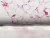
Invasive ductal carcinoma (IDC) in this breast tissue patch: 0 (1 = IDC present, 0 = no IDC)